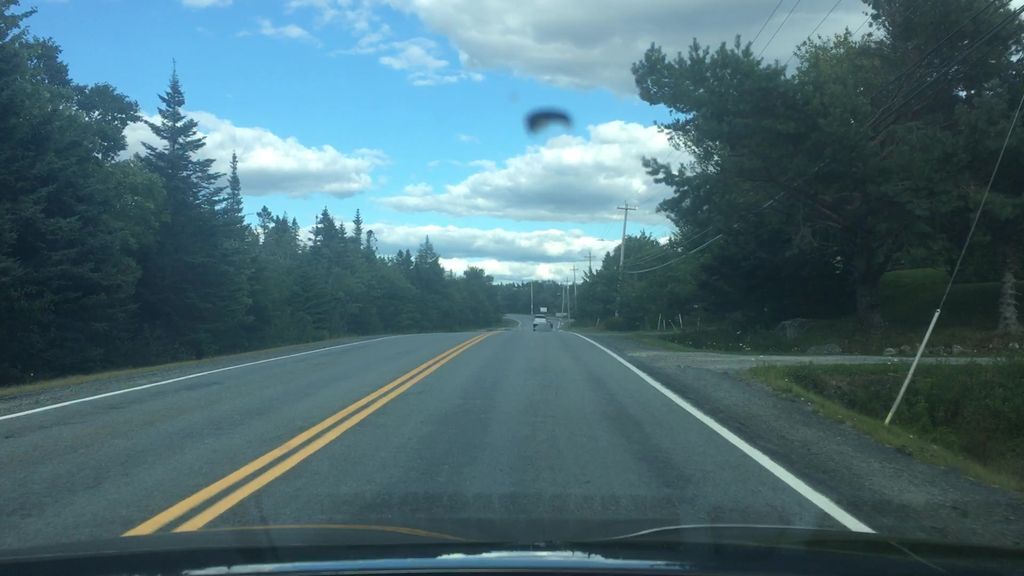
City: halifax